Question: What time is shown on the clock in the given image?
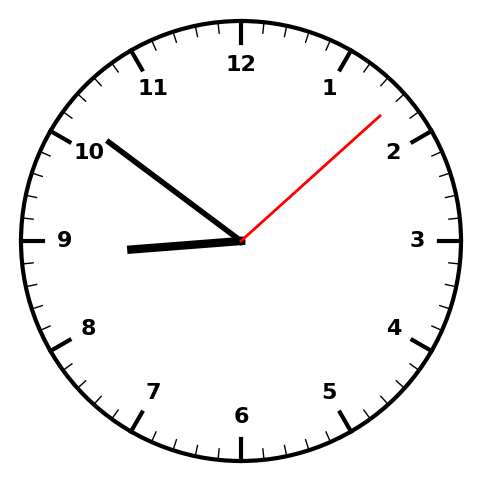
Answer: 08:51:08